Field crop: maize
Growth stage: 2
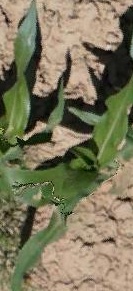
Species: maize